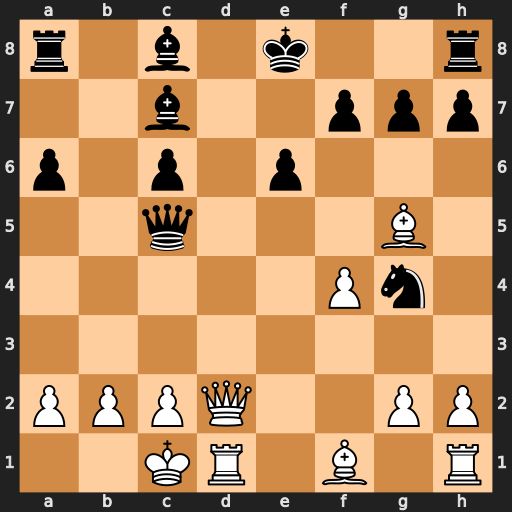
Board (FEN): r1b1k2r/2b2ppp/p1p1p3/2q3B1/5Pn1/8/PPPQ2PP/2KR1B1R
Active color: w
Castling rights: kq
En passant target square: -
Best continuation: Qd8+ Bxd8 Rxd8#